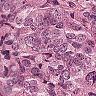
Metastatic tissue present: yes